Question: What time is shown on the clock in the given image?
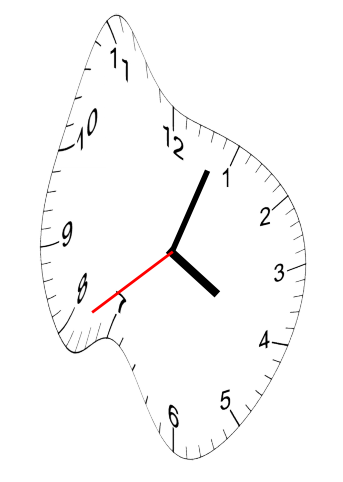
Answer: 04:03:39